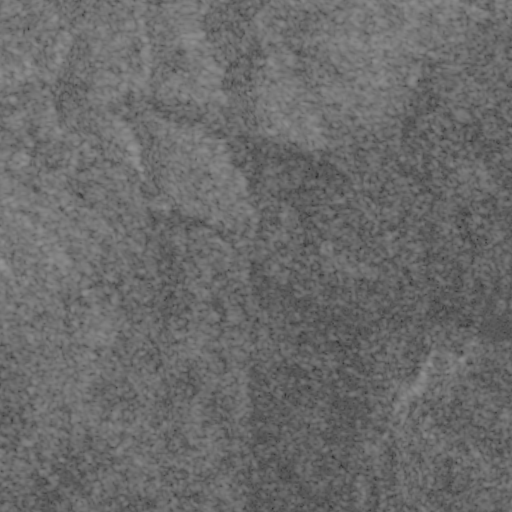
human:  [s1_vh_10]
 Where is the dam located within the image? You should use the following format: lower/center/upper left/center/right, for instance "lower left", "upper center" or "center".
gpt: The dam is located in the lower right of the image.
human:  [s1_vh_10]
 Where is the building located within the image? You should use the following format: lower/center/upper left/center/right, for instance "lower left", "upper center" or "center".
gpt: The building is located in the lower right of the image.
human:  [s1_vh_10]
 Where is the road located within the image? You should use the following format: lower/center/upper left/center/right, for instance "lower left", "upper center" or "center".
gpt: There is no road in the image.

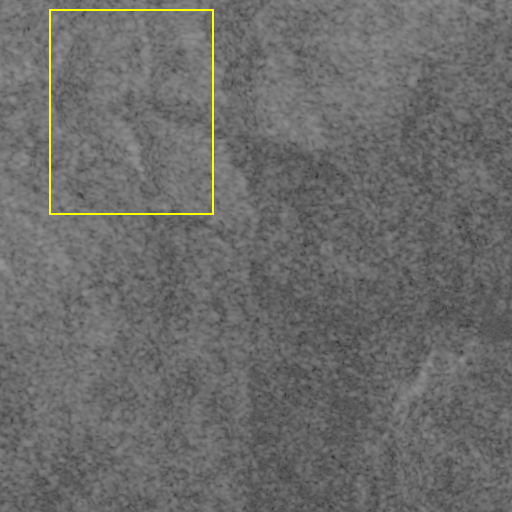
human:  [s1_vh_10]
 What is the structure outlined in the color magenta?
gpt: There is no magenta outline.
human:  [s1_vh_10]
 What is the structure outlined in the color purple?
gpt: There is no structure outlined in purple.